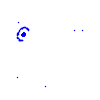
Particle: pion